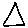
Label: triangle